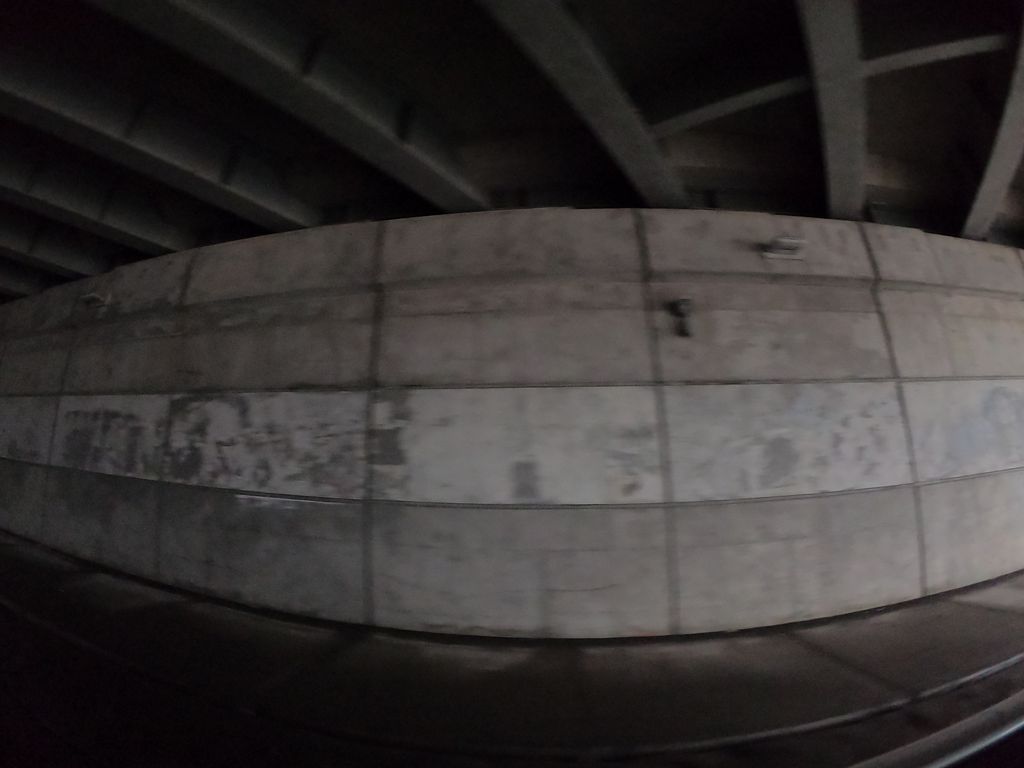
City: ottawa-gatineau